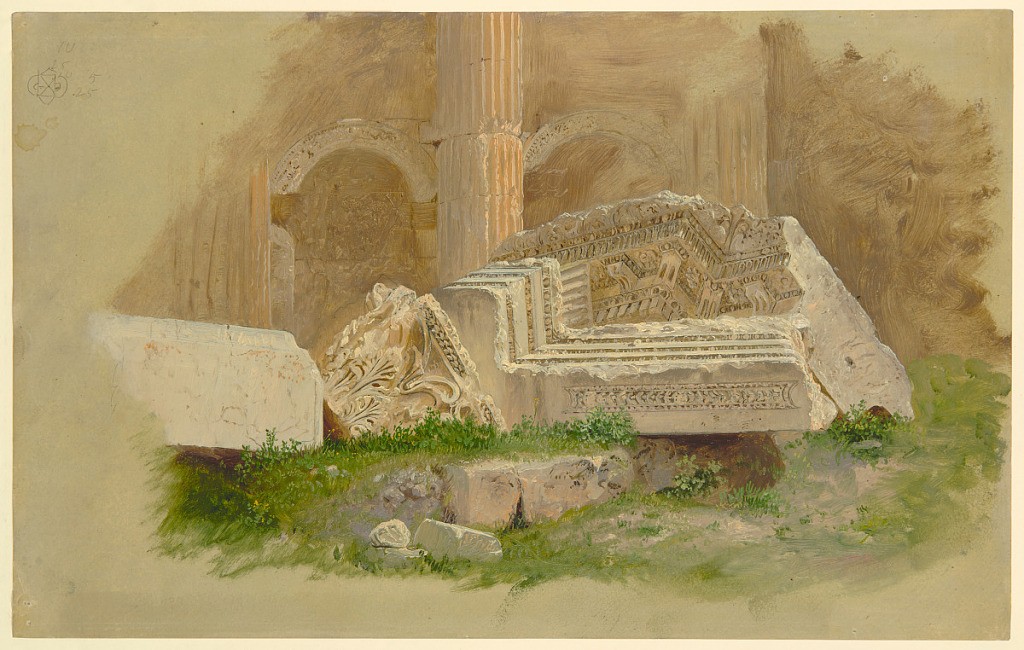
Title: Interior of the Temple of Bacchus, Baalbek, Lebanon
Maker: Frederic Edwin Church, American, 1826–1900
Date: May 1868
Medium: Brush and oil, graphite on tan paperboard
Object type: Drawing
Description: Architecture sketch showing ancient Roman ruins inside the Temple of Bacchus in Baalbek, Lebanon. At center, broken portions of an entablature and a Corinthian column lie on the grassy terrain. Behind them, the lower parts of two bays and three fluted, separated columns backdrop the scene.